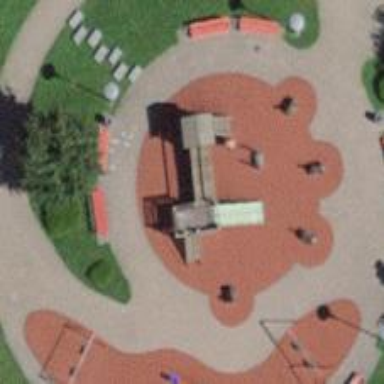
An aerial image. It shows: Playground area for leisure activities on the land.